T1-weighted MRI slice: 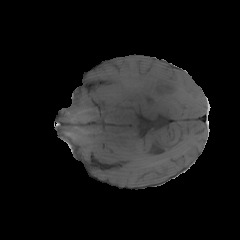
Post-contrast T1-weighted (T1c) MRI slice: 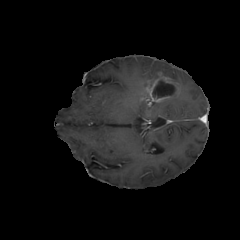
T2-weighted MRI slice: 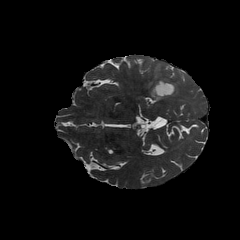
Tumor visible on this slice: yes